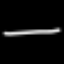
Label: line